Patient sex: M
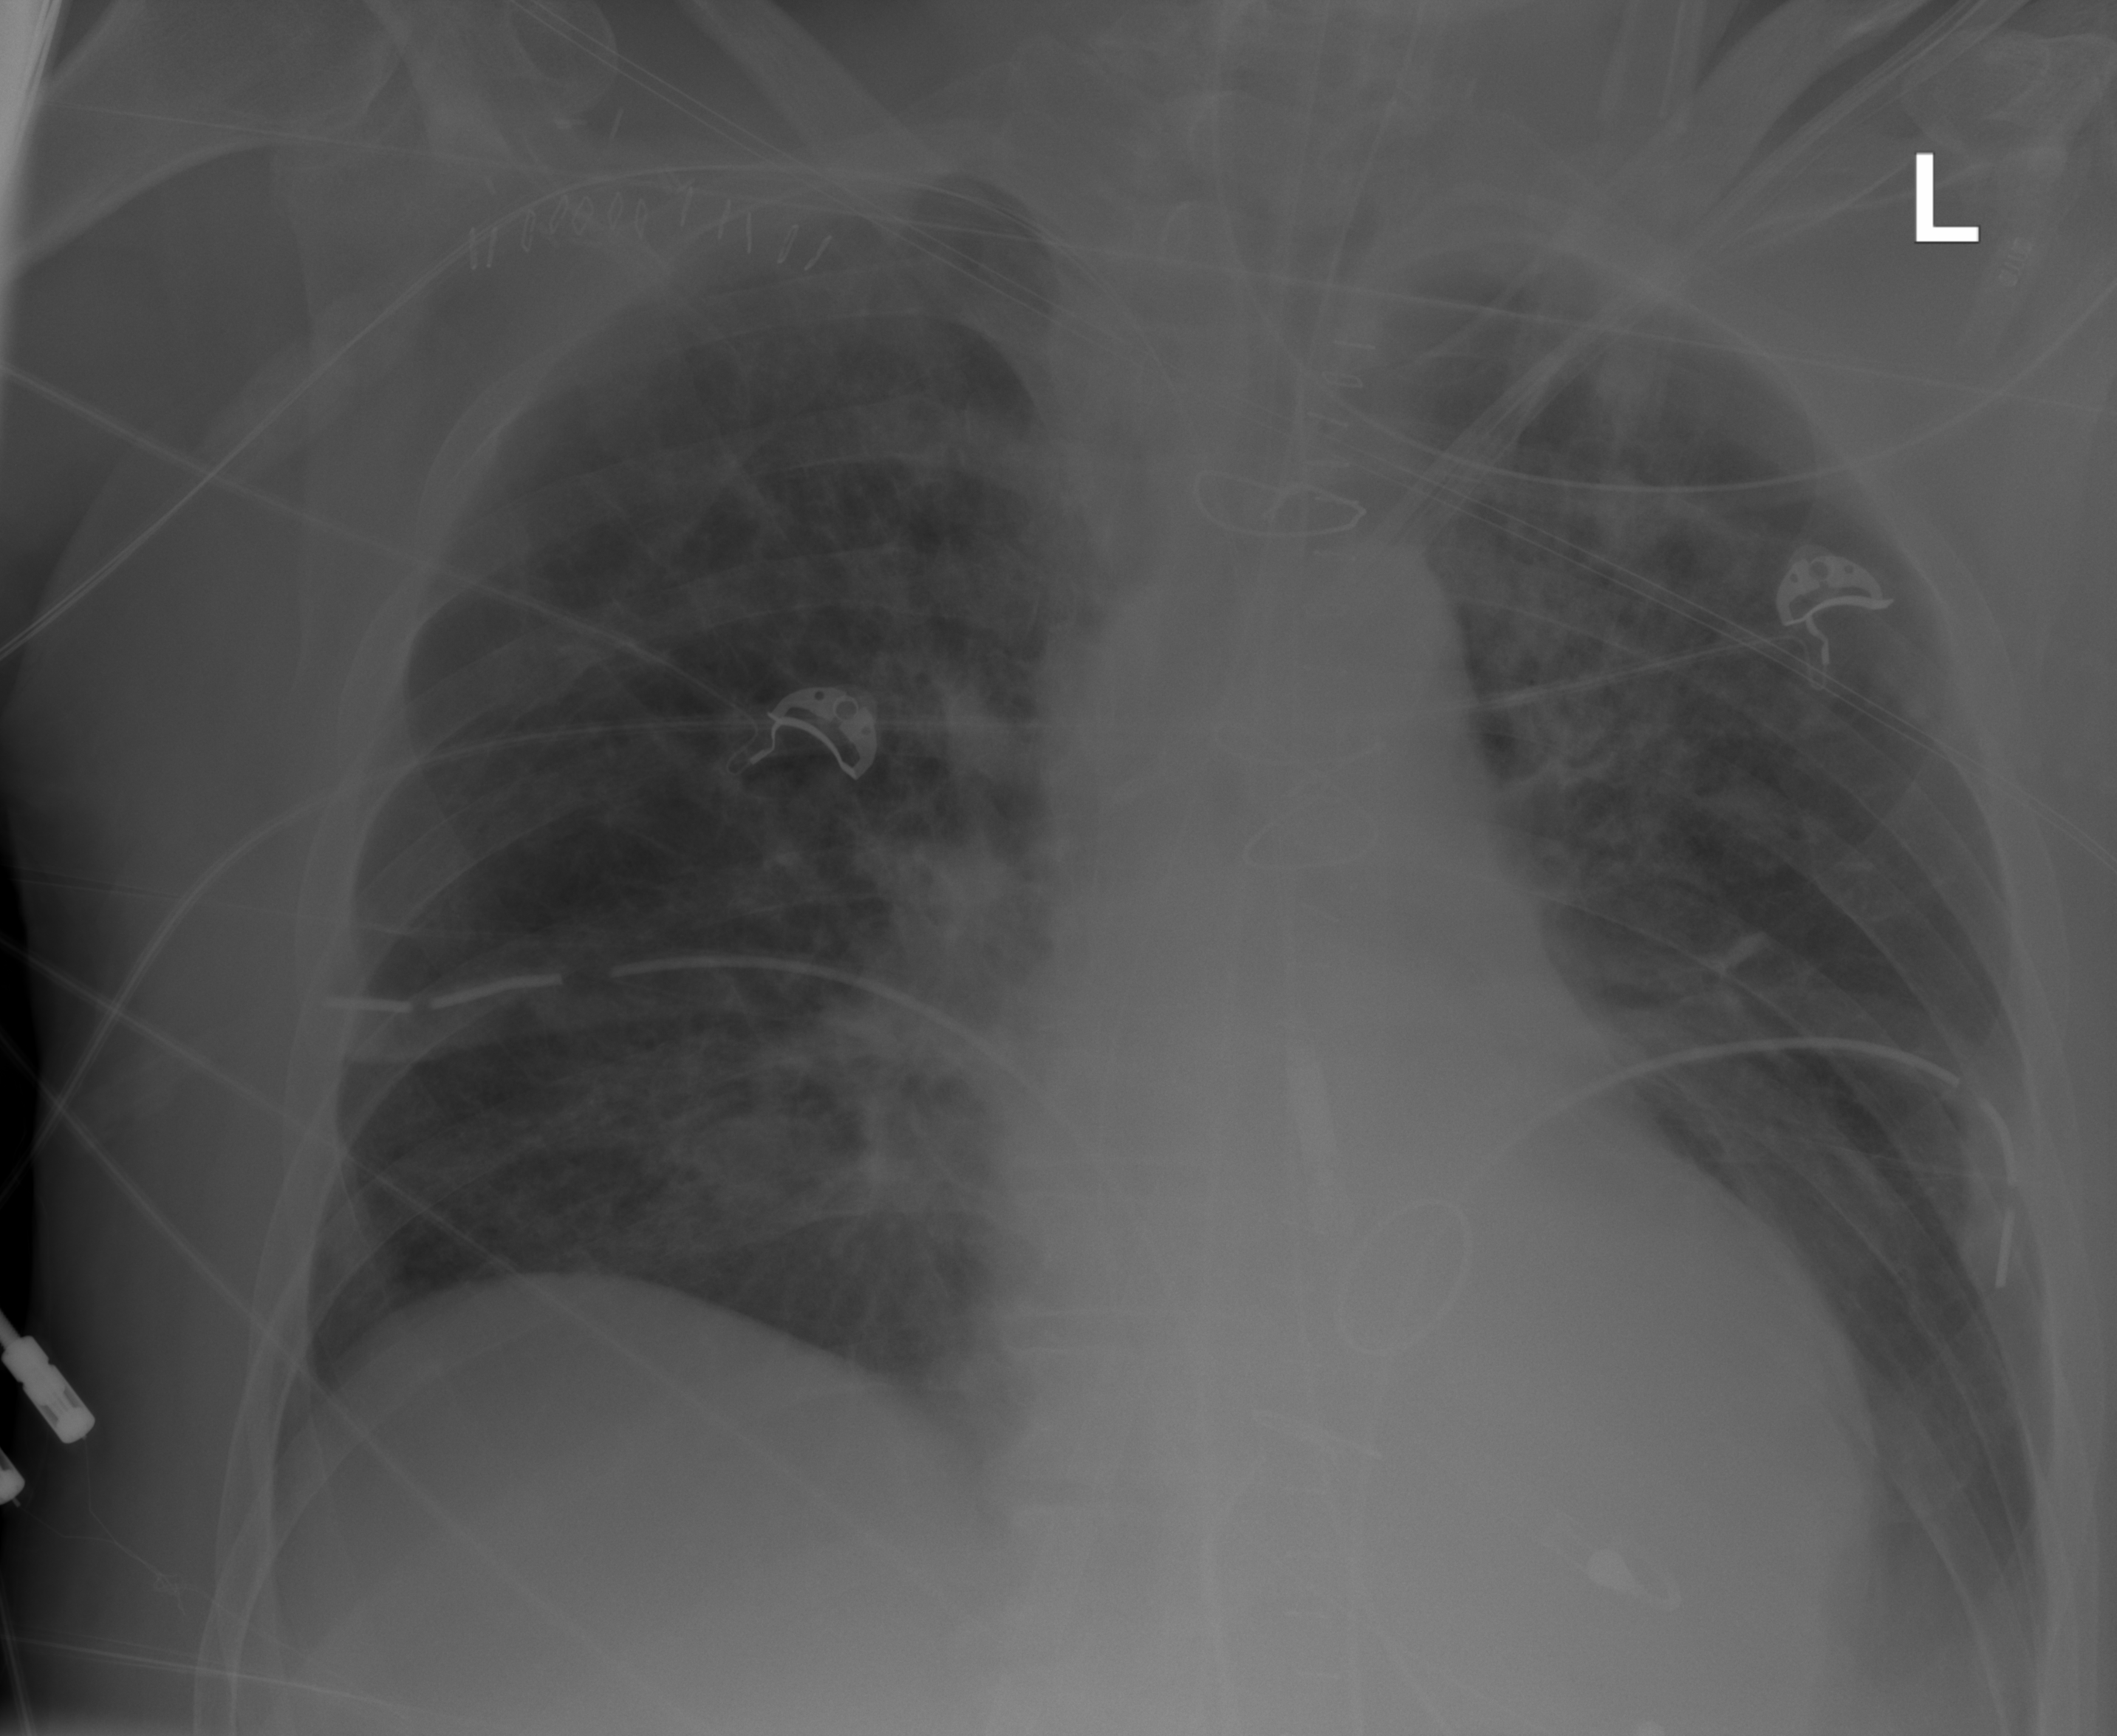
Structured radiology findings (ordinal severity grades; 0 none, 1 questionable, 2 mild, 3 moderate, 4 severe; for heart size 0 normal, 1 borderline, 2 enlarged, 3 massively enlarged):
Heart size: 0
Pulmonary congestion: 2
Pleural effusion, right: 0
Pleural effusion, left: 2
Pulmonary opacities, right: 2
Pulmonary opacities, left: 2
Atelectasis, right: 0
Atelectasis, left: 2